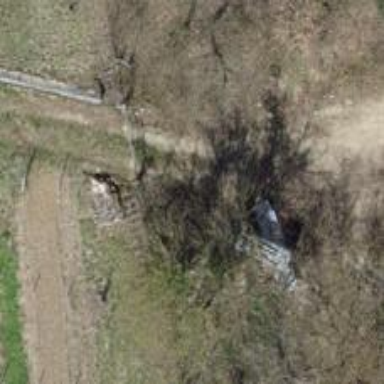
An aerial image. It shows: Gate.